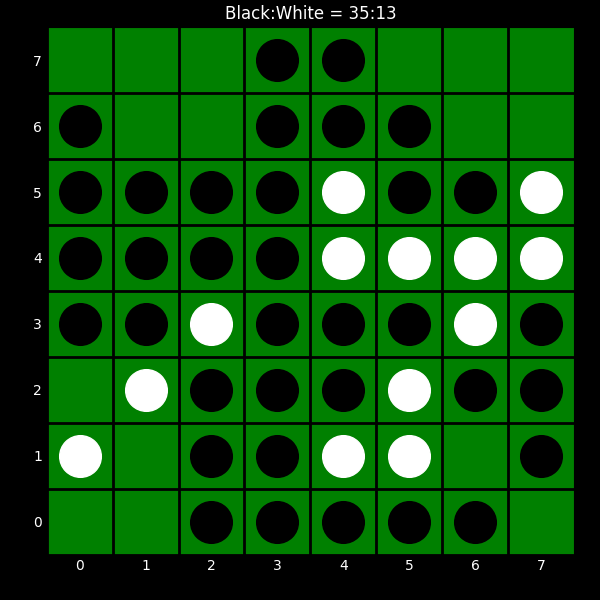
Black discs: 35
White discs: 13